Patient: sex F, age 83
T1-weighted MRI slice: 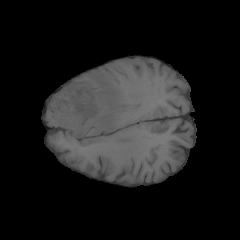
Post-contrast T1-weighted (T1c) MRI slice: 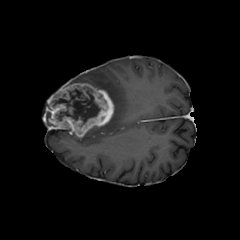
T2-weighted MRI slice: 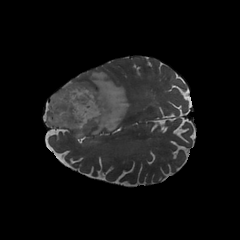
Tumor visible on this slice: yes
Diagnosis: Glioblastoma, IDH-wildtype
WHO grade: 4